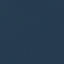
Land use / land cover class: SeaLake